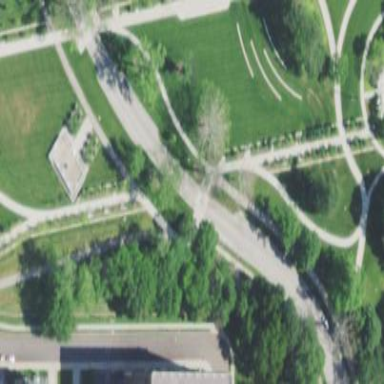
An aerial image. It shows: Pedestrian road.